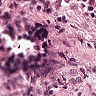
Metastatic tissue present: no